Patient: sex M, age 55
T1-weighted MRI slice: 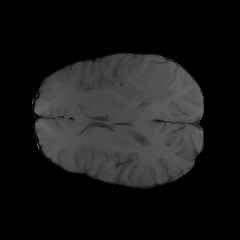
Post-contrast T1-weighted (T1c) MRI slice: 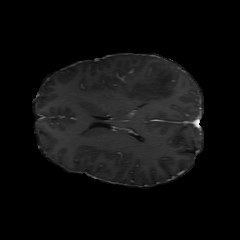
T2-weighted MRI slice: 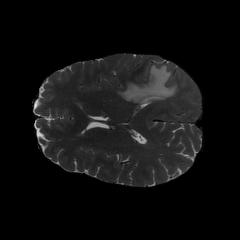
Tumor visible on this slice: yes
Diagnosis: Glioblastoma, IDH-wildtype
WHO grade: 4